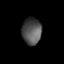
Tissue: lung
Cell type: Endothelial cells
Senescence score: 0.6034
Nuclear area (px): 511
Mean DAPI intensity: 80.638